Field crop: maize
Growth stage: 2
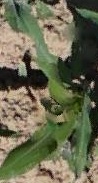
Species: maize